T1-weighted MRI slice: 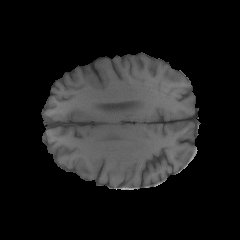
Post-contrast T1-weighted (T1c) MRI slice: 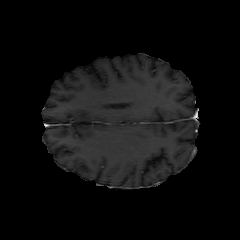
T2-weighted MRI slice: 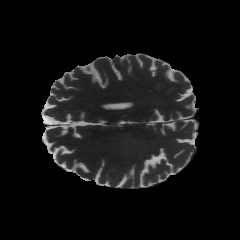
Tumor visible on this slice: no